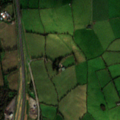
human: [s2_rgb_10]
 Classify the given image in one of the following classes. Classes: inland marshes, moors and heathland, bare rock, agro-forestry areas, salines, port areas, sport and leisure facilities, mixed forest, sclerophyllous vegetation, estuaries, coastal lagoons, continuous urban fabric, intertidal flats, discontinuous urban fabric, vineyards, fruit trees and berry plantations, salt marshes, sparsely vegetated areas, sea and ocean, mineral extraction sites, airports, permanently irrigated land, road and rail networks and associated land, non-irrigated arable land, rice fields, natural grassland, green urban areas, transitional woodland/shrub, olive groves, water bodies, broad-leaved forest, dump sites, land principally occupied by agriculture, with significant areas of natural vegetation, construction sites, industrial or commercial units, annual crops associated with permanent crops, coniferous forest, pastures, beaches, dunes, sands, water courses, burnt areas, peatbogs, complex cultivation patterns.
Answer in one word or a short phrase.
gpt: road and rail networks and associated land, non-irrigated arable land, pastures, complex cultivation patterns